Question: I'm trying to display a custom DialogFragment flush left on the screen, with a wrap_content width. I've got it almost there, but not quite.

Notice that the right of the dialog is extended out beyond the width of the content. I added a red color to the back of the main content area to distinguish the two. This leads me to believe that the main content area is actually sitting on another layer who has a min-width that I cannot get to. In the DialogFragment's onResume(), if I call...
'''
Resources r = getActivity().getResources();
int pixels = (int)TypedValue.applyDimension(TypedValue.COMPLEX_UNIT_DIP, 72, r.getDisplayMetrics());
LayoutParams params = getDialog().getWindow().getAttributes();
params.width = pixels;
params.x = 0;
getDialog().getWindow().setAttributes(params);
'''
... this adjusts the width to the proper size, but I'm worried that this will not be correct on all devices due to pixel differences. Note I am converting the 72 based on display metrics, but I wasn't sure why 72 was the proper width, because the smallest icon version I provided was 48x48px in the drawable-mdip folder. 72x72px is in the drawable-hdip folder, which I'm assuming is specific to the device I'm using... so other devices may need this value set to 48, 96, 144, etc depending on display metrics.
... here is the custom dialog xml:
'''
<?xml version="1.0" encoding="utf-8"?>
<LinearLayout xmlns:android="http://schemas.android.com/apk/res/android"
android:layout_width="wrap_content"
android:layout_height="wrap_content"
android:padding="5dip"
android:background="@color/red"
android:orientation="vertical" >
<ImageButton
android:id="@+id/sharing_dialog_button_facebook"
android:contentDescription="@string/facebook_option"
android:layout_width="wrap_content"
android:layout_height="wrap_content"
android:layout_gravity="center"
android:background="@color/transparent"
android:src="@drawable/facebook_icon"/>
<ImageButton
android:id="@+id/sharing_dialog_button_twitter"
android:contentDescription="@string/twitter_option"
android:layout_width="wrap_content"
android:layout_height="wrap_content"
android:layout_marginTop="5dip"
android:layout_gravity="center"
android:background="@color/transparent"
android:src="@drawable/twitter_icon"/>
<ImageButton
android:id="@+id/sharing_dialog_button_tumblr"
android:contentDescription="@string/tumblr_option"
android:layout_width="wrap_content"
android:layout_height="wrap_content"
android:layout_marginTop="5dip"
android:layout_gravity="center"
android:background="@color/transparent"
android:src="@drawable/tumblr_icon"/>
<ImageButton
android:id="@+id/sharing_dialog_button_foursquare"
android:contentDescription="@string/foursquare_option"
android:layout_width="wrap_content"
android:layout_height="wrap_content"
android:layout_marginTop="5dip"
android:layout_gravity="center"
android:background="@color/transparent"
android:src="@drawable/foursquare_icon"/>
<ImageButton
android:id="@+id/sharing_dialog_button_email"
android:contentDescription="@string/email_option"
android:layout_width="wrap_content"
android:layout_height="wrap_content"
android:layout_marginTop="5dip"
android:layout_gravity="center"
android:background="@color/transparent"
android:src="@drawable/mail_icon"/>
</LinearLayout>
'''
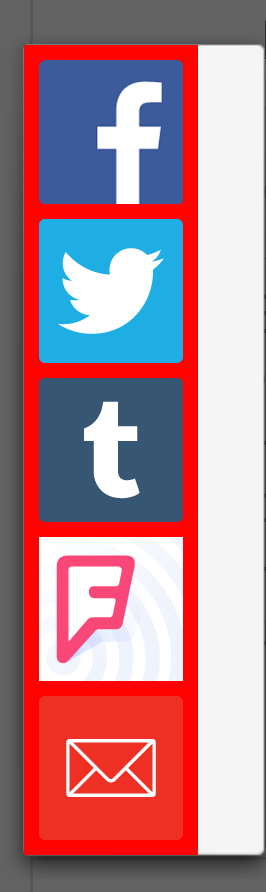
Answer: I've had a similar problem, only that I had the Dialog too small at times, and wanted it to fill most of the screen. I resolved it by setting the minWidth of the content:
'''
Window window = getDialog().getWindow();
FrameLayout content = (FrameLayout) window.findViewById(android.R.id.content);
// Make the popup fill at least 4/5 of the screen's width
int minWidth = width*4/5;
content.setMinimumWidth(minWidth);
'''
I don't quite remember why but in my code, afterwards I re-check the windows width and manually set it to the window. Probably 'setMinimumWidth' didn't work always. So I did this:
'''
WindowManager.LayoutParams lp = new WindowManager.LayoutParams();
lp.copyFrom(window.getAttributes());
lp.width = WindowManager.LayoutParams.MATCH_PARENT;
lp.height = WindowManager.LayoutParams.WRAP_CONTENT;
window.setAttributes(lp);
'''
may need to delay the latter code until the content is drawn.